Question: I want to use my manifest.mf file as an 'InputStream' so I can retrieve some of the data that is inside. I use the following line of code:
'''
inputStream = new FileInputStream("../../../../WebContent/META-INF/MANIFEST.MF");
'''
Because the java class and the manifestfile are located in the following directory:

Unfortunately, this path always give me a 'FilenotFoundException'. What is the correct path to refererence this file?
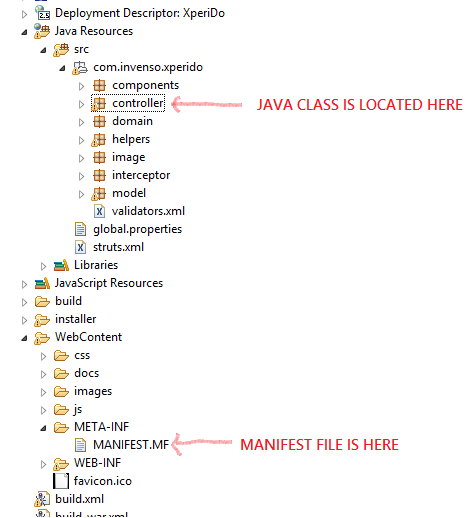
Answer: You want to load a file that is bundled with your web application application. This file will be part of the war file of your deployed app. It thus won't be on the file system. So loading it with a FileInputStream is not the right solution.
BTW, file paths are not relative to the class creating the FileInputStream. They're relative to the directory from which the application server is launched.
The way to load webapp resources is to use the <URL> carefully.
You should also realize that 'WebContent' is the name of the directory where the of your webapp are. Once packaged and deployed on a server, there won't be any WebContent directory anymore.